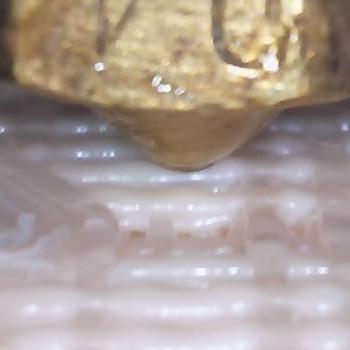
Flow rate: 178%